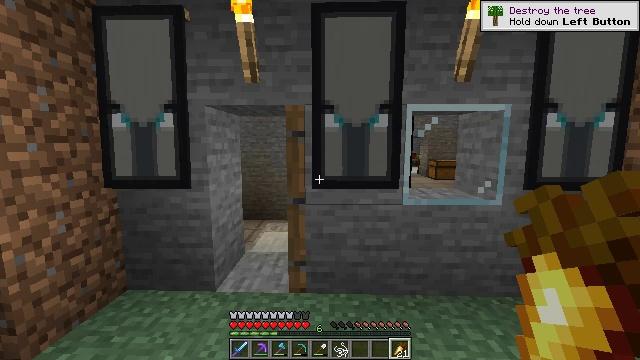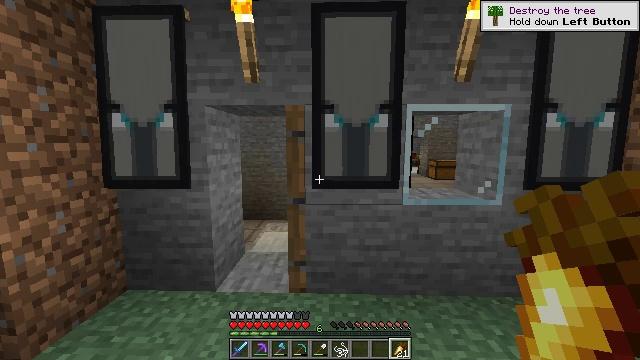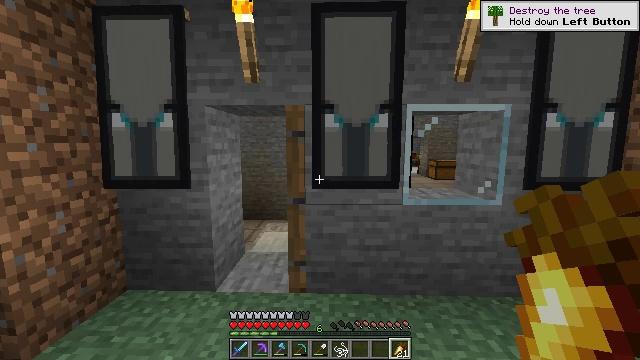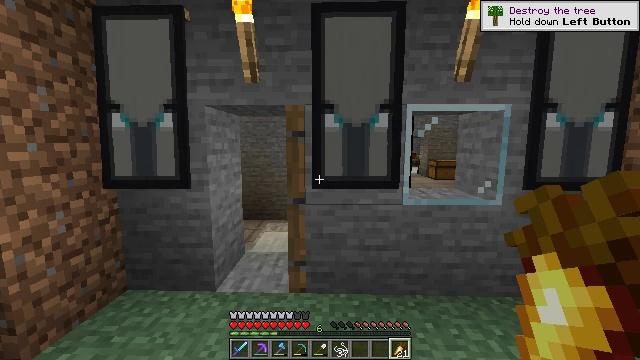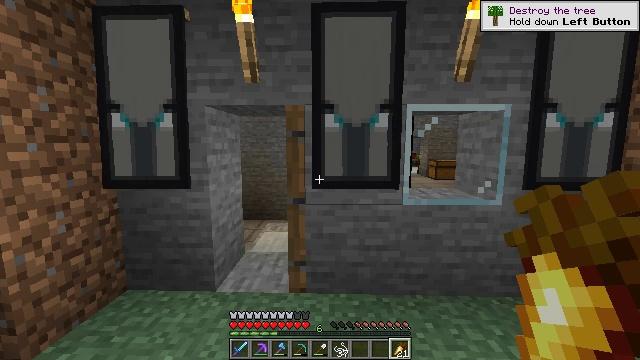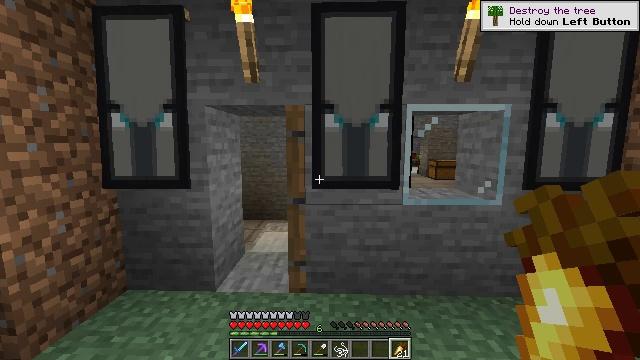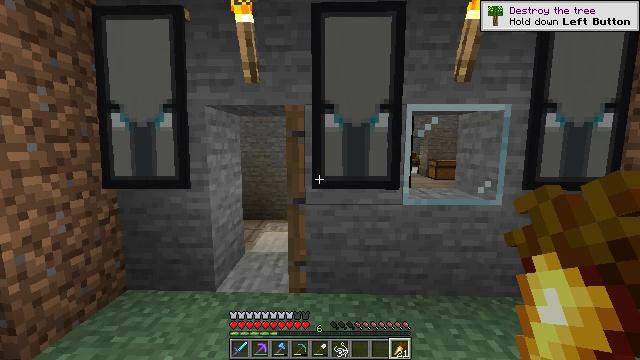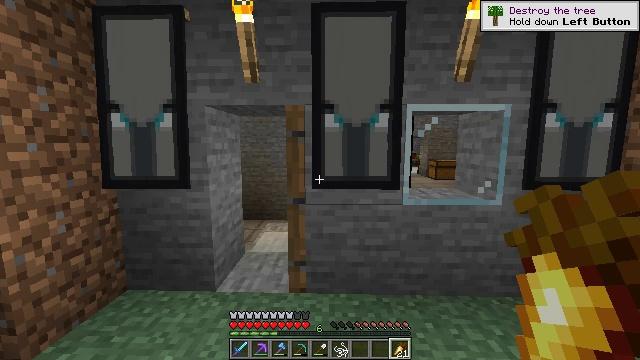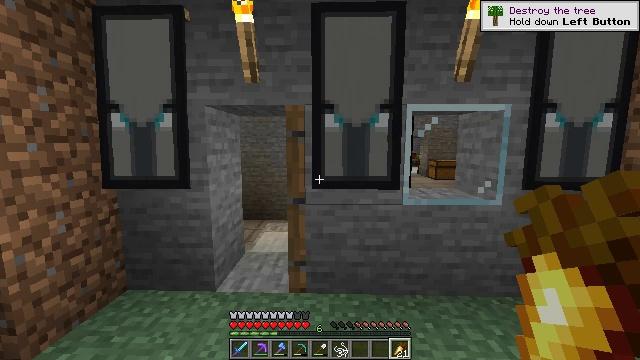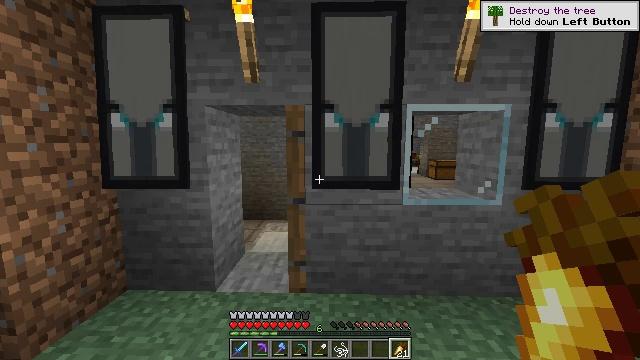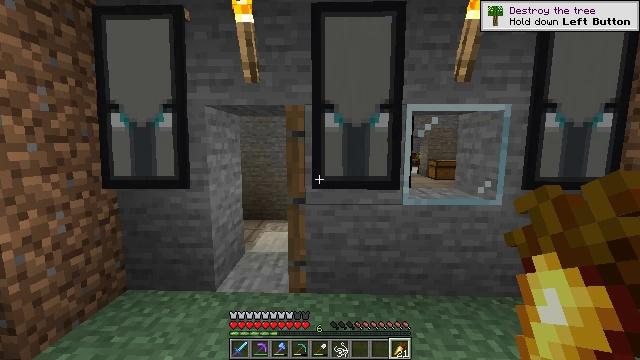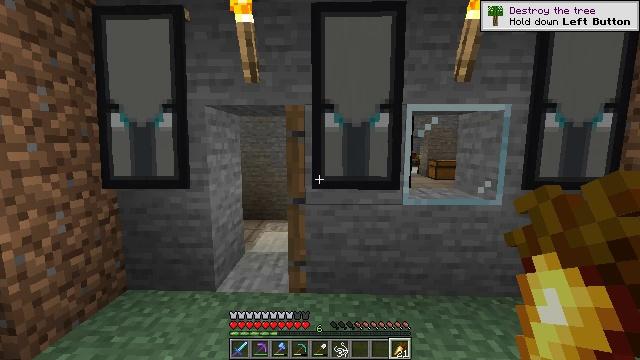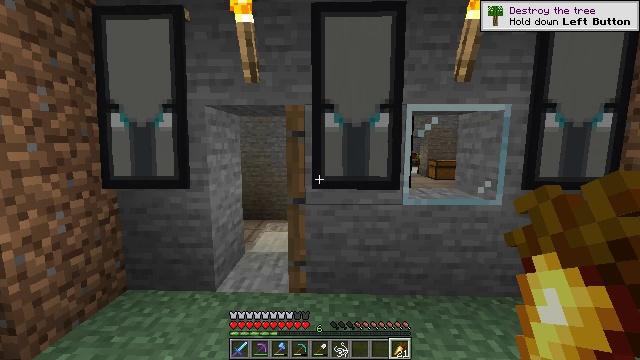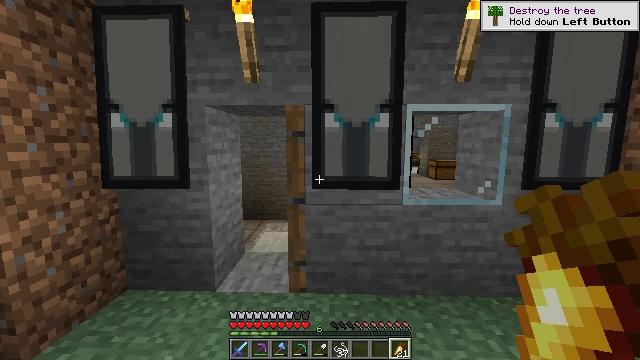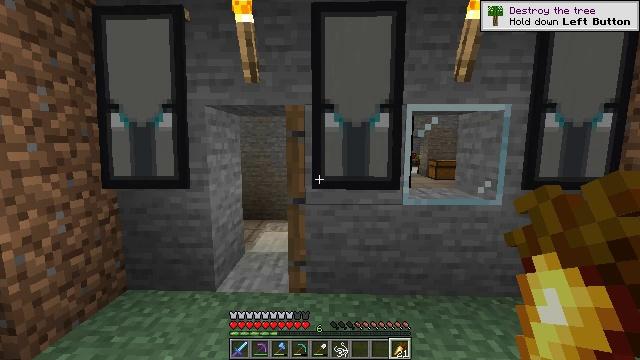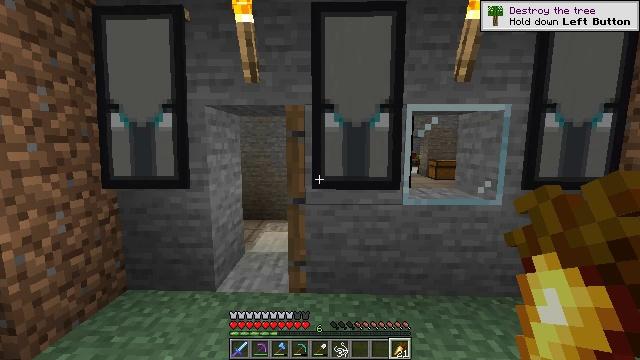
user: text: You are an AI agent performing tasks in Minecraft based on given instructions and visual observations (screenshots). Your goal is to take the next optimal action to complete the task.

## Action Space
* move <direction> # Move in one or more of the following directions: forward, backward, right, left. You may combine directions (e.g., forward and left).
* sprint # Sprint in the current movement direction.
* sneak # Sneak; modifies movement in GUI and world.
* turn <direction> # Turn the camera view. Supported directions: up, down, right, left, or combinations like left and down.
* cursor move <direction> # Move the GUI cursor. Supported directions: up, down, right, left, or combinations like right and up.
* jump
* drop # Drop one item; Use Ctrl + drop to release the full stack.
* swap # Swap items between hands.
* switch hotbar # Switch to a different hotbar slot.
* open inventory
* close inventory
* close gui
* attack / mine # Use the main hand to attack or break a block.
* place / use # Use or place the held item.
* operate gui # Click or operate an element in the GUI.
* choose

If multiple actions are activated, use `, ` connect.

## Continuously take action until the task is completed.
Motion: motion action
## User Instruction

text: Turn regular stone into smooth stone by smelting in the furnace.
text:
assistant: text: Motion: no_op
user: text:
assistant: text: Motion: no_op
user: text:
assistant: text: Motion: no_op
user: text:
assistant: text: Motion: no_op
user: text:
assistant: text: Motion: no_op
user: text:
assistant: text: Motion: no_op
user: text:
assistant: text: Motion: no_op
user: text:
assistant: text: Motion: no_op
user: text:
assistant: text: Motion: no_op
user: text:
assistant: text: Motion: no_op
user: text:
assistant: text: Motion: no_op
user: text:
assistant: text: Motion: no_op
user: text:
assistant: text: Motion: no_op
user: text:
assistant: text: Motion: no_op
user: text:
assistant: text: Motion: no_op
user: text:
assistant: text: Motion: no_op
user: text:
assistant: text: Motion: no_op
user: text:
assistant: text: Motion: no_op
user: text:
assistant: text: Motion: no_op
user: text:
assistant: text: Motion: no_op
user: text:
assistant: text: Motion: no_op
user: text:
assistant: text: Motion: no_op
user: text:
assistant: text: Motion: no_op
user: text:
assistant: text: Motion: no_op
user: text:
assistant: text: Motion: no_op
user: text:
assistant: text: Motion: no_op
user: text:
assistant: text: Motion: no_op
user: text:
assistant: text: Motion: no_op
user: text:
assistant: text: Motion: no_op
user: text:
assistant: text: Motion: no_op